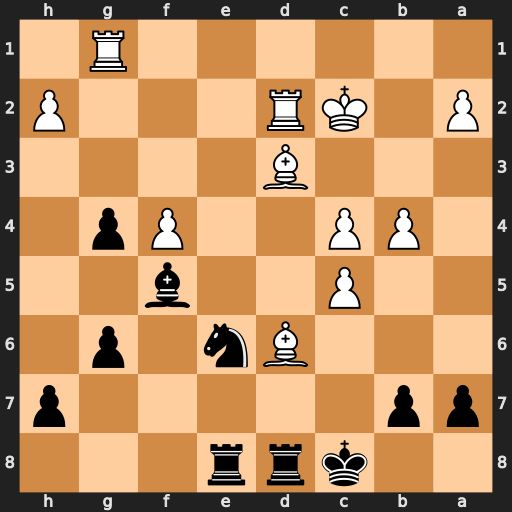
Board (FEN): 2krr3/pp5p/3Bn1p1/2P2b2/1PP2Pp1/3B4/P1KR3P/6R1
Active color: b
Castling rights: -
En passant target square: -
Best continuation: Nd4+ Kc3 Nf3